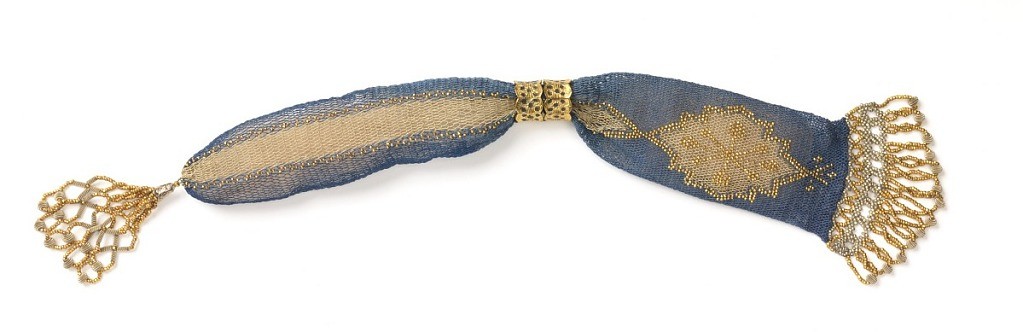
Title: Miser's purse
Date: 1830–50
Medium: silk, metallic beads Technique: beaded netting
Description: Netting blue silk with asymmetrical area of white silk forming a bar and serrated diamond pattern.  White areas outlined with gold beads; eight-pointed gold bead star within diamond-shaped white area.  Two gold rings with blue floral areas at opening.  A fringe at one end and tassel at other consist of gold beads and beads and twisted wire of silver-colored metal.